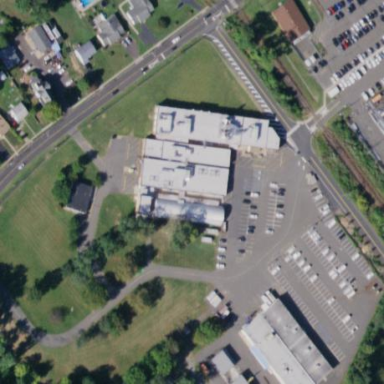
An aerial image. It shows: Service building.